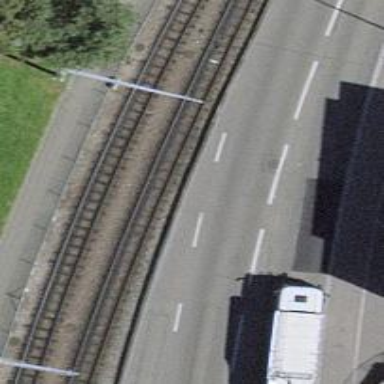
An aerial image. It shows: Tram railway with 1 track and contact lines for electrification.